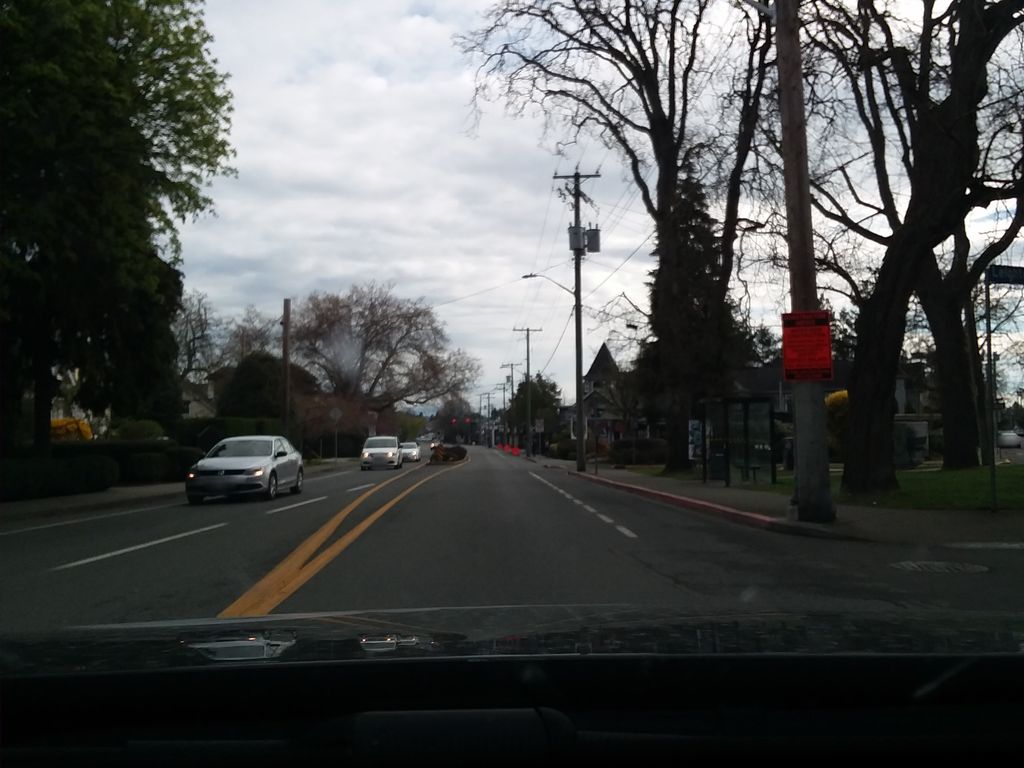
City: victoria